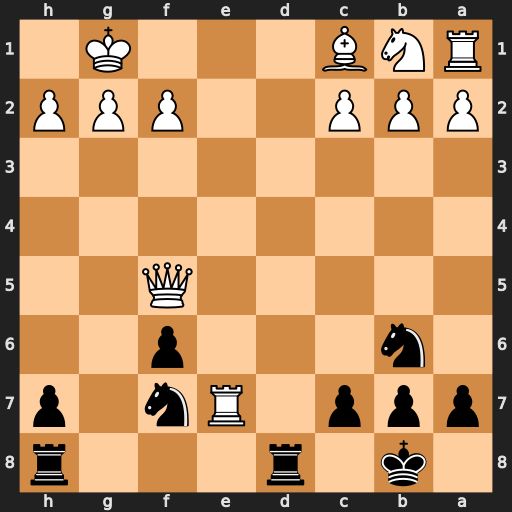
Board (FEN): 1k1r3r/ppp1Rn1p/1n3p2/5Q2/8/8/PPP2PPP/RNB3K1
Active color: b
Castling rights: -
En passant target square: -
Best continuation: Rd1+ Re1 Rxe1#